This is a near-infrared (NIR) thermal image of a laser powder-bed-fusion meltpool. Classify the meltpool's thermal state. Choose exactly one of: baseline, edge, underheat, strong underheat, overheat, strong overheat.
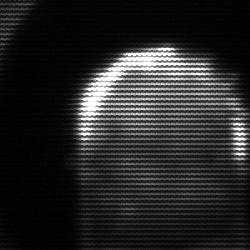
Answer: edge